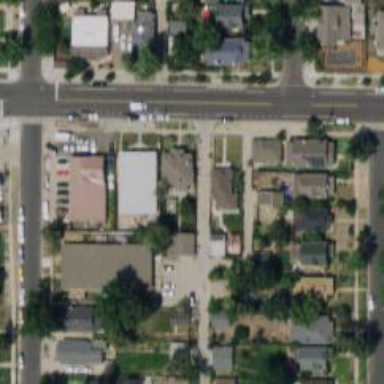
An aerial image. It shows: Alley classified as service road.